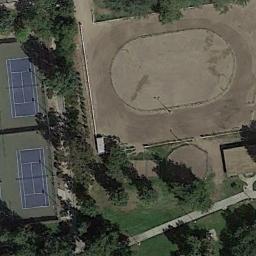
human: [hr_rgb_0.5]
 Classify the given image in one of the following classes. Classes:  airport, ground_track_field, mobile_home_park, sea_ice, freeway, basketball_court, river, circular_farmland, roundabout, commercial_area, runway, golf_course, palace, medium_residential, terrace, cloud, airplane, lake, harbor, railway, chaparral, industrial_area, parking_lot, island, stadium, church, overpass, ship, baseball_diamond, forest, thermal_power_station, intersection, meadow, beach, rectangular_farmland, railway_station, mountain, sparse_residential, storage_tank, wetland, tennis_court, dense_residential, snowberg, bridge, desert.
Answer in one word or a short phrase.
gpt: tennis_court